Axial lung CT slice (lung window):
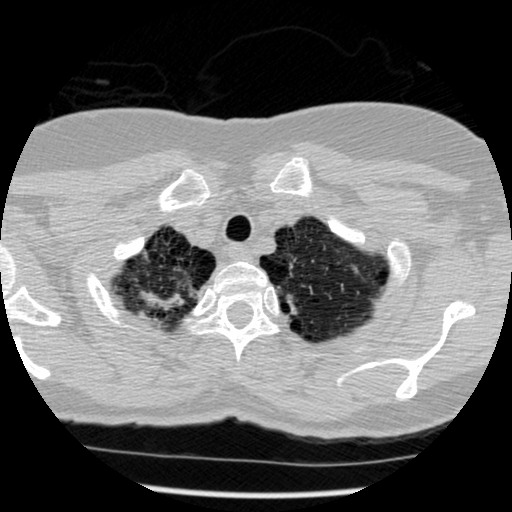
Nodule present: no